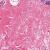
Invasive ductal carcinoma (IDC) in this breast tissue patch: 0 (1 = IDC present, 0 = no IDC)